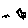
Label: bird